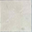
Piece: xx